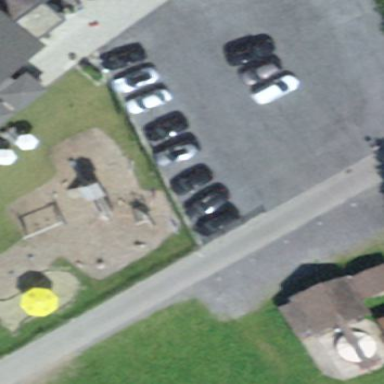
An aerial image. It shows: Parking area with surface.